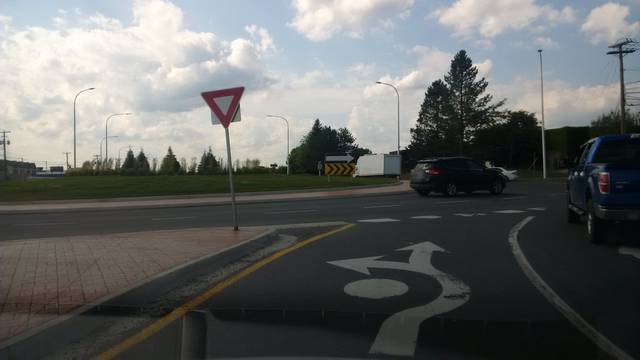
Region: Canada
Coordinates: 45.941, -66.67